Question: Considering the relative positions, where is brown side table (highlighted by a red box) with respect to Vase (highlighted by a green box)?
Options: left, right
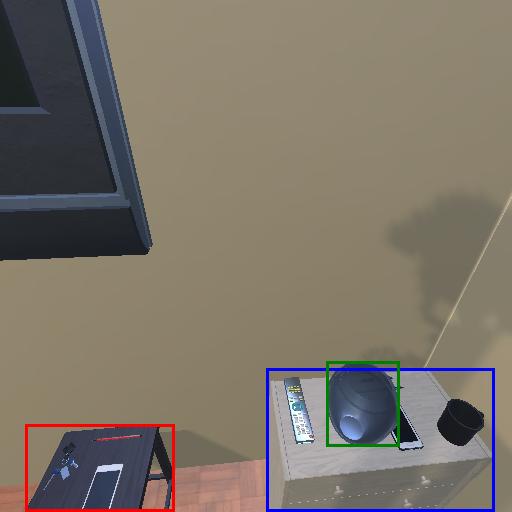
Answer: left